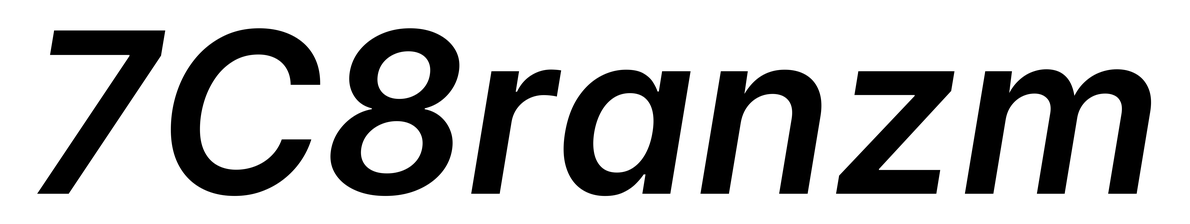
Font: Inter-Italic_SemiBold_Italic